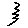
Label: zigzag